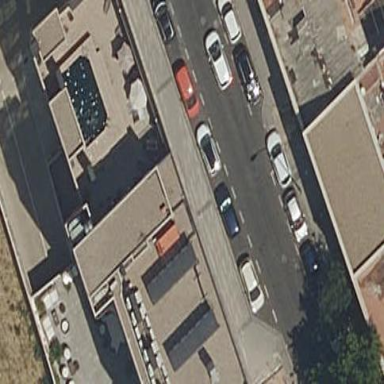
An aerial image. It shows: Hotel building.